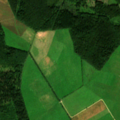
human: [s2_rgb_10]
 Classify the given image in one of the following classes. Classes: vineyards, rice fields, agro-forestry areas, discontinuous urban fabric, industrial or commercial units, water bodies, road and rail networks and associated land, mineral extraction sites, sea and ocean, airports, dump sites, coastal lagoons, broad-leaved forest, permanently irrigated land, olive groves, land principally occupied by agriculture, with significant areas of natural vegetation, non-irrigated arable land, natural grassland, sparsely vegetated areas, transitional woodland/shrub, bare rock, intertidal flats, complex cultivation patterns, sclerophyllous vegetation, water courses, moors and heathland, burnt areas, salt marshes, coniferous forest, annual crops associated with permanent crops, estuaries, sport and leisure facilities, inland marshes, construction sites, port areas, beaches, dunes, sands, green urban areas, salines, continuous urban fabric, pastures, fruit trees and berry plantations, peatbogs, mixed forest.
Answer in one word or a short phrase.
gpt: non-irrigated arable land, pastures, coniferous forest, mixed forest, peatbogs